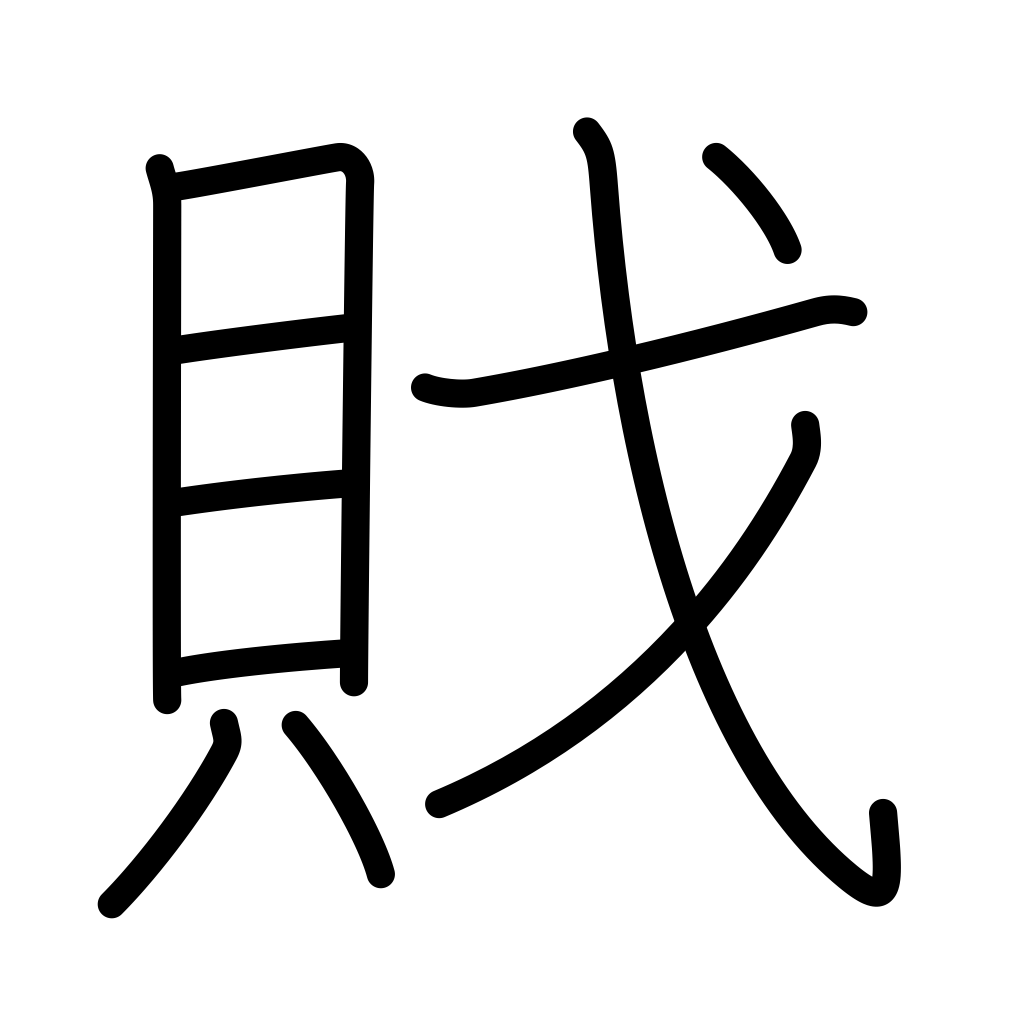
Meaning: pirate, thief